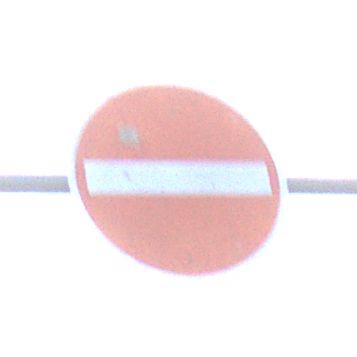
Verkehrszeichen: VerbotDerEinfahrt
Umgebung: Outdoor, Suburban
Tageszeit: SunriseSunset
Wetter: PartlyCloudy
Licht: Natural
Jahreszeit: NotSpecified
Kontrast: LowContrast